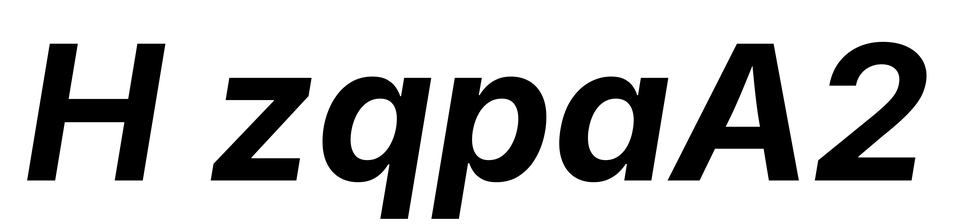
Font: Inter-Italic_Bold_Italic